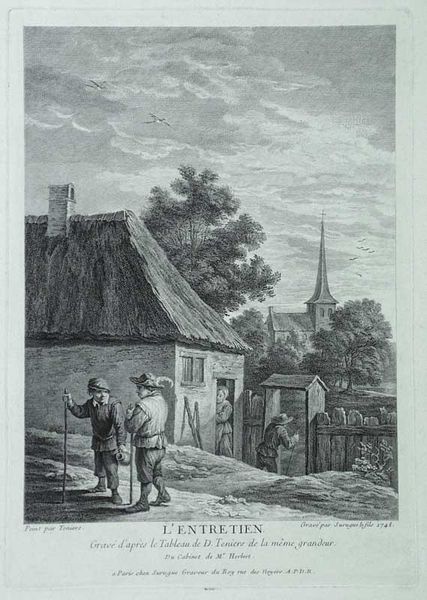
Titel: L'entretien
Künstler: Pierre Louis Surugue
Standort: Karlsruhe
Institution: Staatliche Kunsthalle Karlsruhe
Schlagwörter: baum, feder, himmel, mann, schatten, vogel, wolken, bäume, kirchturm, landschaft, menschen, stadt, fenster, frankreich, frau, grau, hut, männer, stroh, szene, tür, zeichnung, blick, dach, haus, weg, wiese, wolke, zaun, alt, mütze, barock, historie, holland, niederlande, strauch, vögel, hütte, kirche, land, tugend, bauern, genre, kamin, kinder, kirchturmspitze, schornstein, stock, turm, garten, krug, schrift, sommer, papier, unterhaltung, zwei, stab, datierung, dorf, grafik, graphik, klein, bauernhof, gartenzaun, lattenzaun, idylle, figuren, französisch, inschrift, woken, bretter, krempe, bauer, tor, eingang, krank, unterschrift, buch, reeddach, reetdach, strohdach, wandern, geheimnis, idyll, druck, radierung, stich, kupfer, seite, baun, schwarzweiß, text, stöcke, beschriftung, gravur, tracht, serie, ländlich, wanderer, begegnung, bettler, himel, wanderstab, niederland, kupferstich, hirte, stecken, hasu, legende, eintritt, haustür, dort, kriche, gartentor, atur, intereur, lauscherin, wanderstöcke, gartentür, plauderei, m, 1741, 18 jahrhundert, l'entretien, tür magd, entretien, kupfferstich